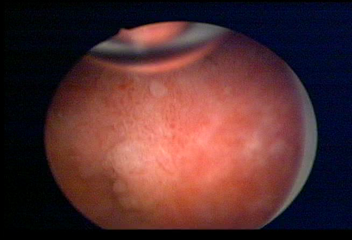
Modality: WLC
Class: Malignant
Subclass: HighGradePapillary
Lesion: L1
Stage: T2
Morphology: Papillary
Bladder cancer association: Yes
Annotated structures: Tumor